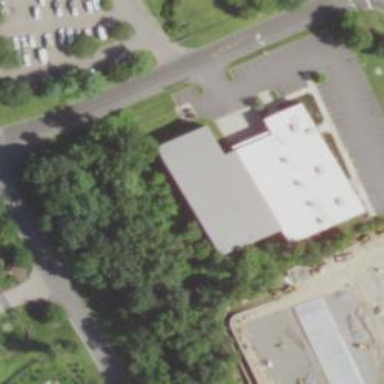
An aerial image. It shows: Building with flat roof.